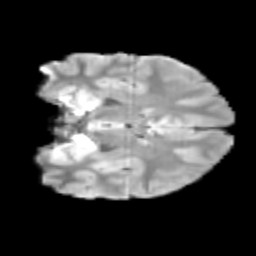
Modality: T2w
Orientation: coronal
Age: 11
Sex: male
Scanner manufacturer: siemens
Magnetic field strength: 3 T
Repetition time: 3.8 s
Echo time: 0.07 s